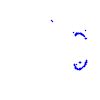
Particle: kaon